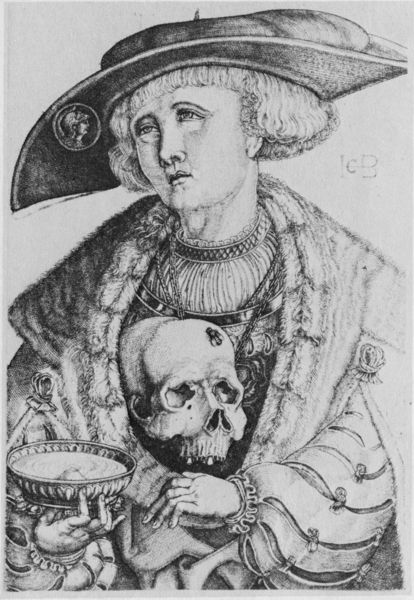
Titel: Selbstportrait mit Totenkopf
Künstler: Jakob Bink
Institution: (Seriendruck)
Schlagwörter: hand, mann, wasser, frau, hut, mund, nase, schmuck, schwarz, symbol, weiss, zeichnung, blick, alt, hemd, augen, gesicht, halten, kragen, pelz, schale, schädel, tod, tot, trauer, ärmel, hände, portrait, porträt, gewand, haare, mantel, kind, borte, brosche, traurig, vornehm, fell, papier, kette, grafik, graphik, kaiser, karikatur, deutsch, junge, becher, vanitas, memento mori, vergänglichkeit, knabe, medaillon, druck, druckgraphik, monogramm, stich, ritter, totenkopf, zähne, pelzmantel, krankheit, prinz, dürer, käfer, totenschädel, prächtig, leidend, schlitze, icb, pest, wehmut, fellmantel, htu, burgkmair, b, 16. jahrhundert, 1510, hans burgkmair, memento morii, lebensende, lcb, schlitzkleid